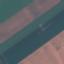
Land use / land cover class: AnnualCrop